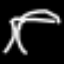
Label: palm tree